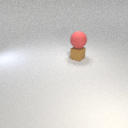
large red rubber sphere above small brown rubber cube